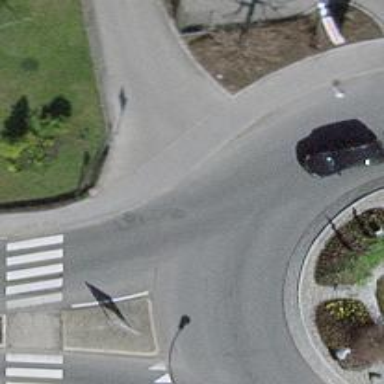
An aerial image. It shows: Road with "give way" sign.